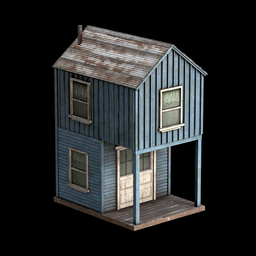
Label: architecture